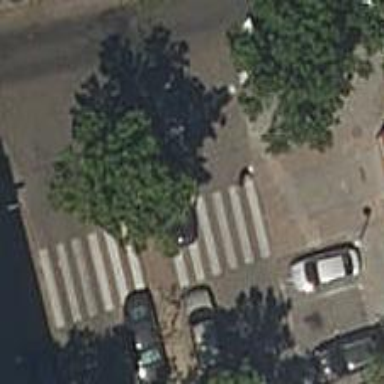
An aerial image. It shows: Marked road crossing.